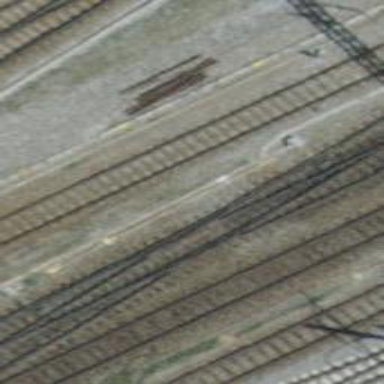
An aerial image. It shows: Railway crossing.